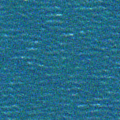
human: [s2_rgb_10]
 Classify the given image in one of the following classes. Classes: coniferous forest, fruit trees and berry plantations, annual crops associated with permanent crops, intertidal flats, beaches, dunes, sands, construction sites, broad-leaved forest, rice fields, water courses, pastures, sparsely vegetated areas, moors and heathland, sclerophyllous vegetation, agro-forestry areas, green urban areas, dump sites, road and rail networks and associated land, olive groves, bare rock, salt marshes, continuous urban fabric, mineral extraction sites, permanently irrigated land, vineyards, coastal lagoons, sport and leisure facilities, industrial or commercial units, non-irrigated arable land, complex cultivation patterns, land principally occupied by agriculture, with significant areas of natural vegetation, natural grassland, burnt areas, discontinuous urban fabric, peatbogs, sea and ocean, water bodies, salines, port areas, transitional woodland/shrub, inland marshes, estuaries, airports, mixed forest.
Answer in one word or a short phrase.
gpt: sea and ocean